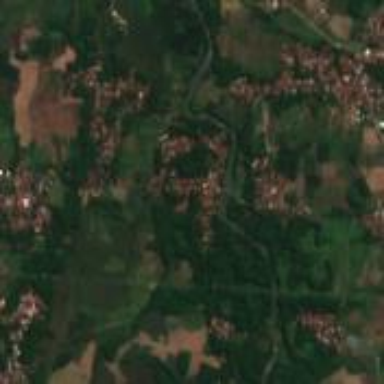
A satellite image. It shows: Village area.